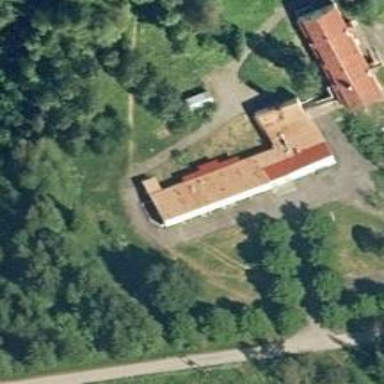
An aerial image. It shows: Building.